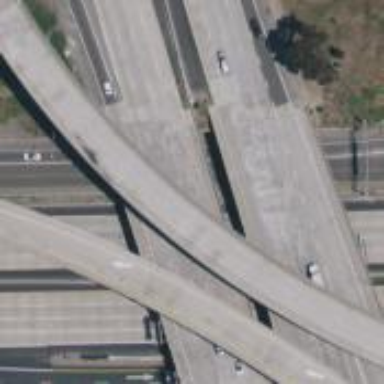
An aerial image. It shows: Motorway link bridge.